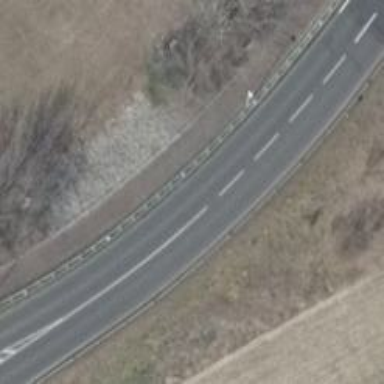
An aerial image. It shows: Tertiary road with asphalt surface.